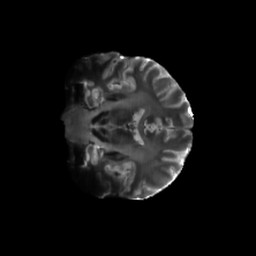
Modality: T2w
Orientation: coronal
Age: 27
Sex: female
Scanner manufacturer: siemens
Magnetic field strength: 6.98 T
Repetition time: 7.08 s
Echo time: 0.0756 s